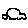
Label: car